Question:
I am using a simply add method from entity framework, this making me concerned, but i want to know if have any way to evade this jump, maybe this occur when server restart, I am not sure.
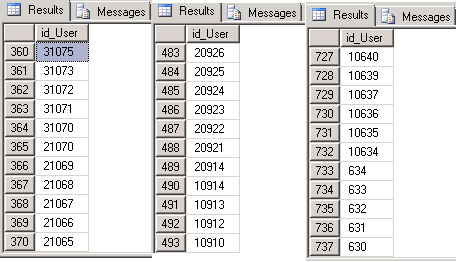
Answer: As Martin mentioned, this is a known (nasty!) issue since SQL Server 2012, which gave me headaches. If your solution depends on the id's i suggest you use the in SQL Server 2012 newly introduced <URL> mechanism. But be aware that this feature is not available in SQL Azure.